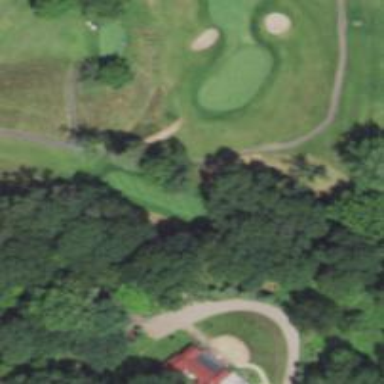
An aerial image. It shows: Path for both road and golf.